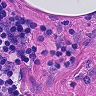
Metastatic tissue present: no